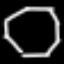
Label: octagon